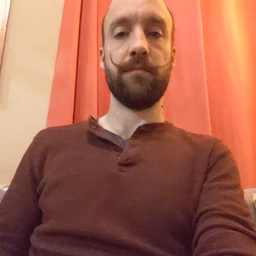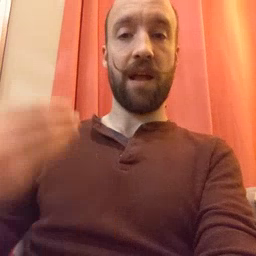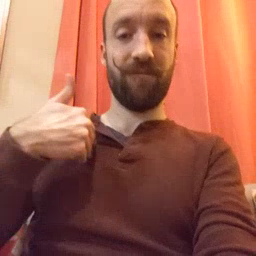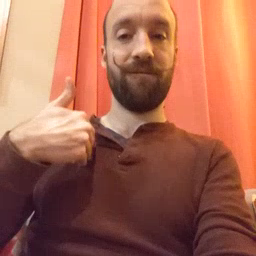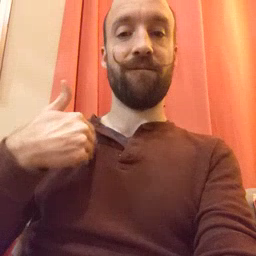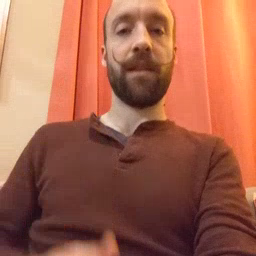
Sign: have